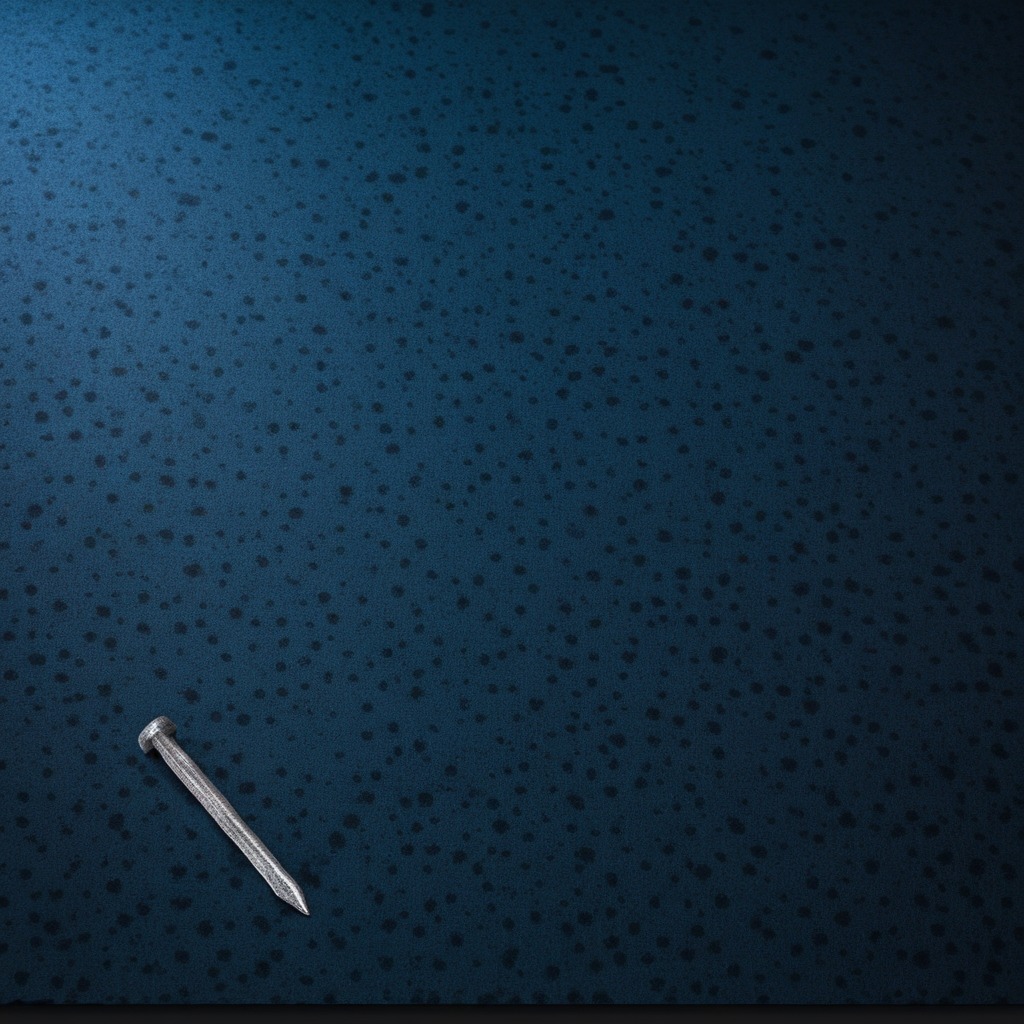
A nail is lying on the clean granite tabletop.